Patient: sex F, age 67
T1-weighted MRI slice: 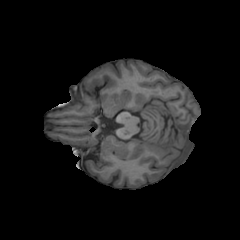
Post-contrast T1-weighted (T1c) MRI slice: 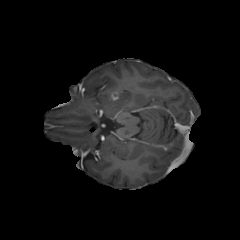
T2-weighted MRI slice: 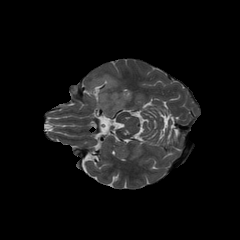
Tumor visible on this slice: yes
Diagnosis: Glioblastoma, IDH-wildtype
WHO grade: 4